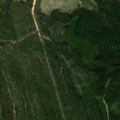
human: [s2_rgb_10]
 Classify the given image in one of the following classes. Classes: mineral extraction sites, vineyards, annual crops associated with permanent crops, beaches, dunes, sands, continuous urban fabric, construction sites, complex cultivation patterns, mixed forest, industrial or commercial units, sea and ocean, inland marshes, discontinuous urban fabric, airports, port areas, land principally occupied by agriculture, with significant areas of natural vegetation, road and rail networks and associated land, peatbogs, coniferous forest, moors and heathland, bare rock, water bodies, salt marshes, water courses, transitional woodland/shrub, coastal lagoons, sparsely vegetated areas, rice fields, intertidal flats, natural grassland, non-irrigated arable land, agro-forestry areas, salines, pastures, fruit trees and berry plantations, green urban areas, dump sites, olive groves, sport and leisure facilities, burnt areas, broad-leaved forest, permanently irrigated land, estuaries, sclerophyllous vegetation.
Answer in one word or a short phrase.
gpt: coniferous forest, transitional woodland/shrub